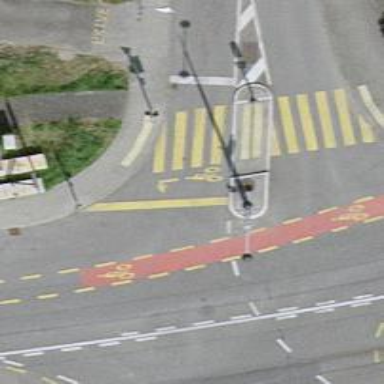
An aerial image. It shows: Kerb barrier.